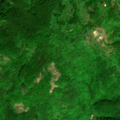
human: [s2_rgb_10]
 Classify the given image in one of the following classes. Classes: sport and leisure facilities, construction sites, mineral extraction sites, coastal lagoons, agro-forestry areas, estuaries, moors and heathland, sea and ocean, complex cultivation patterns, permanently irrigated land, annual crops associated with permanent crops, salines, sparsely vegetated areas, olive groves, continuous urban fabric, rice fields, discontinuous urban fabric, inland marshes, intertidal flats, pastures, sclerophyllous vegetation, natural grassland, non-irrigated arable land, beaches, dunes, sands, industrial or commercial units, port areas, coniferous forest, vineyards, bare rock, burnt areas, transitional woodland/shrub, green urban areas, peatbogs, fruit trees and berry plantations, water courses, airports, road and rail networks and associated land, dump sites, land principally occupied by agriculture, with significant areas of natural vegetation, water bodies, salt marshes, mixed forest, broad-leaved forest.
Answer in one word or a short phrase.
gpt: broad-leaved forest, transitional woodland/shrub